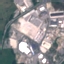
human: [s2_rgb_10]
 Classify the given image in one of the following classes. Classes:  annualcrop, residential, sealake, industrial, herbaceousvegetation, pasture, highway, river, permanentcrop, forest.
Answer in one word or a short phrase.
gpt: Industrial